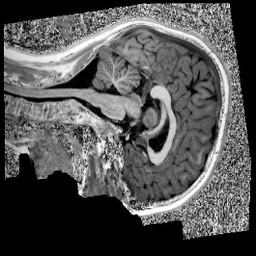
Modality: UNIT1
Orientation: sagittal
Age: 11
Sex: male
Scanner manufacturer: siemens
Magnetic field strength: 3 T
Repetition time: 4 s
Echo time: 0.00303 s